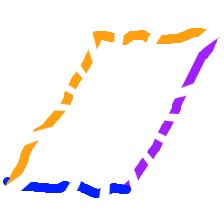
Shape: parallelogram